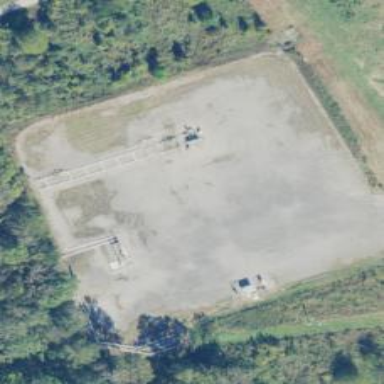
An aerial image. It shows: Petroleum well.